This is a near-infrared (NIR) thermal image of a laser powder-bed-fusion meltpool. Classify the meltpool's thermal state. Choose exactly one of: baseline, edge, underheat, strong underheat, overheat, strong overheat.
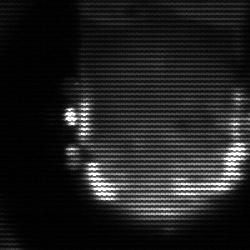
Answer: baseline